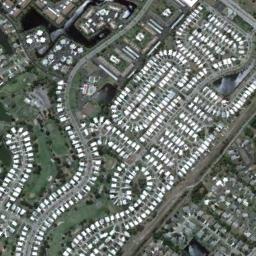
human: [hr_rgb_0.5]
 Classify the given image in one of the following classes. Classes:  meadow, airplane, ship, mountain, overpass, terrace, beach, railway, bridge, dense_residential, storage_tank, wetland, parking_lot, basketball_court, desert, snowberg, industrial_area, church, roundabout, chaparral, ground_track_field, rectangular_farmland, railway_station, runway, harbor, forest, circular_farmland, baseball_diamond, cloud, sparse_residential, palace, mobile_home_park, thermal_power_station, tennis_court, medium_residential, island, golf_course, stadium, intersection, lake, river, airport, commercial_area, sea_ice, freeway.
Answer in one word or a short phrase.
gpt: mobile_home_park